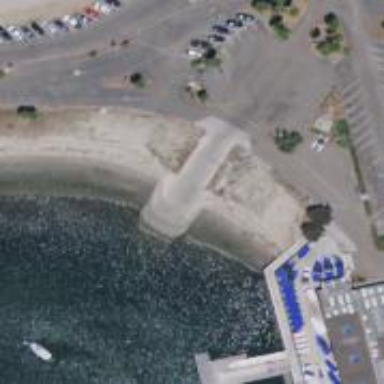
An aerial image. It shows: Asphalt slipway on the land designated for leisure activities.